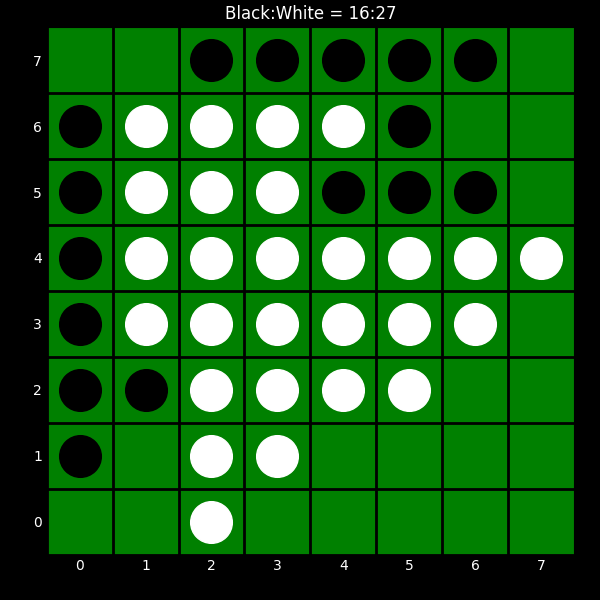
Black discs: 16
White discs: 27